Question:
I want to achieve the following grid re-arrangement with bootstrap 3 when moving from a mobile to a wide viewport (desktop). Any suggestions? 2 should span 1 and 3 on the desktop.
Find an illustration of the problem here: (not allowed to post image since this is my first post).
<URL>
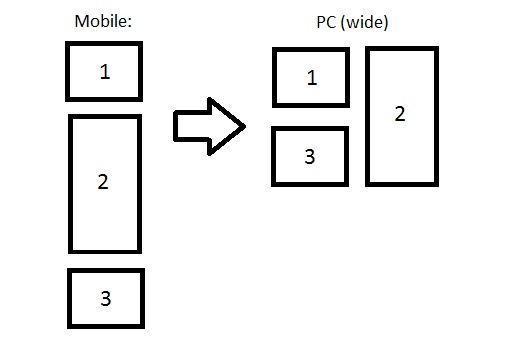
Answer: You dont need to add custom css, bootstrap 3 already have pull-right class use code like this
'''
<div class="container">
<div class="row">
<div class="col-sm-6">
<h3>1</h3>
<p>Pellentesque habitant morbi tristique senectus et netus et malesuada fames ac turpis egestas. Vestibulum tortor quam, feugiat vitae, ultricies eget, tempor sit amet, ante. Donec eu libero sit amet quam egestas semper. Aenean ultricies mi vitae est. Mauris placerat eleifend leo. Quisque sit amet est et sapien ullamcorper pharetra. Vestibulum erat wisi, condimentum sed, commodo vitae, ornare sit amet, wisi. Aenean fermentum, elit eget tincidunt condimentum, eros ipsum rutrum orci, sagittis tempus lacus enim ac dui. Donec non enim in turpis pulvinar facilisis. Ut felis. Praesent dapibus, neque id cursus faucibus, tortor neque egestas augue, eu vulputate magna eros eu erat. Aliquam erat volutpat. Nam dui mi, tincidunt quis, accumsan porttitor, facilisis luctus, metus</p>
</div>
<div class="col-sm-6 pull-right">
<h3>2</h3>
<p>Pellentesque habitant morbi tristique senectus et netus et malesuada fames ac turpis egestas. Vestibulum tortor quam, feugiat vitae, ultricies eget, tempor sit amet, ante. Donec eu libero sit amet quam egestas semper. Aenean ultricies mi vitae est. Mauris placerat eleifend leo. Quisque sit amet est et sapien ullamcorper pharetra. Vestibulum erat wisi, condimentum sed, commodo vitae, ornare sit amet, wisi. Aenean fermentum, elit eget tincidunt condimentum, eros ipsum rutrum orci, sagittis tempus lacus enim ac dui. Donec non enim in turpis pulvinar facilisis. Ut felis. Praesent dapibus, neque id cursus faucibus, tortor neque egestas augue, eu vulputate magna eros eu erat. Aliquam erat volutpat. Nam dui mi, tincidunt quis, accumsan porttitor, facilisis luctus, metus</p>
<p>Pellentesque habitant morbi tristique senectus et netus et malesuada fames ac turpis egestas. Vestibulum tortor quam, feugiat vitae, ultricies eget, tempor sit amet, ante. Donec eu libero sit amet quam egestas semper. Aenean ultricies mi vitae est. Mauris placerat eleifend leo. Quisque sit amet est et sapien ullamcorper pharetra. Vestibulum erat wisi, condimentum sed, commodo vitae, ornare sit amet, wisi. Aenean fermentum, elit eget tincidunt condimentum, eros ipsum rutrum orci, sagittis tempus lacus enim ac dui. Donec non enim in turpis pulvinar facilisis. Ut felis. Praesent dapibus, neque id cursus faucibus, tortor neque egestas augue, eu vulputate magna eros eu erat. Aliquam erat volutpat. Nam dui mi, tincidunt quis, accumsan porttitor, facilisis luctus, metus</p>
</div>
<div class="col-sm-6">
<h3>3</h3>
<p>Pellentesque habitant morbi tristique senectus et netus et malesuada fames ac turpis egestas. Vestibulum tortor quam, feugiat vitae, ultricies eget, tempor sit amet, ante. Donec eu libero sit amet quam egestas semper. Aenean ultricies mi vitae est. Mauris placerat eleifend leo. Quisque sit amet est et sapien ullamcorper pharetra. Vestibulum erat wisi, condimentum sed, commodo vitae, ornare sit amet, wisi. Aenean fermentum, elit eget tincidunt condimentum, eros ipsum rutrum orci, sagittis tempus lacus enim ac dui. Donec non enim in turpis pulvinar facilisis. Ut felis. Praesent dapibus, neque id cursus faucibus, tortor neque egestas augue, eu vulputate magna eros eu erat. Aliquam erat volutpat. Nam dui mi, tincidunt quis, accumsan porttitor, facilisis luctus, metus</p>
</div>
</div>
</div>
'''
Working fiddle
<URL>